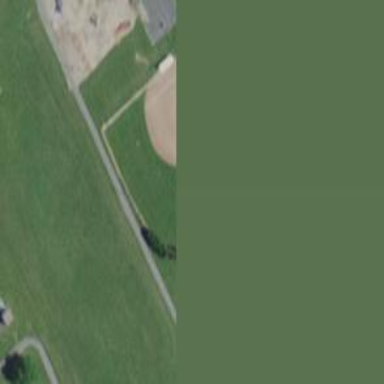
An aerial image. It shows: Baseball pitch for leisure and sports activities.